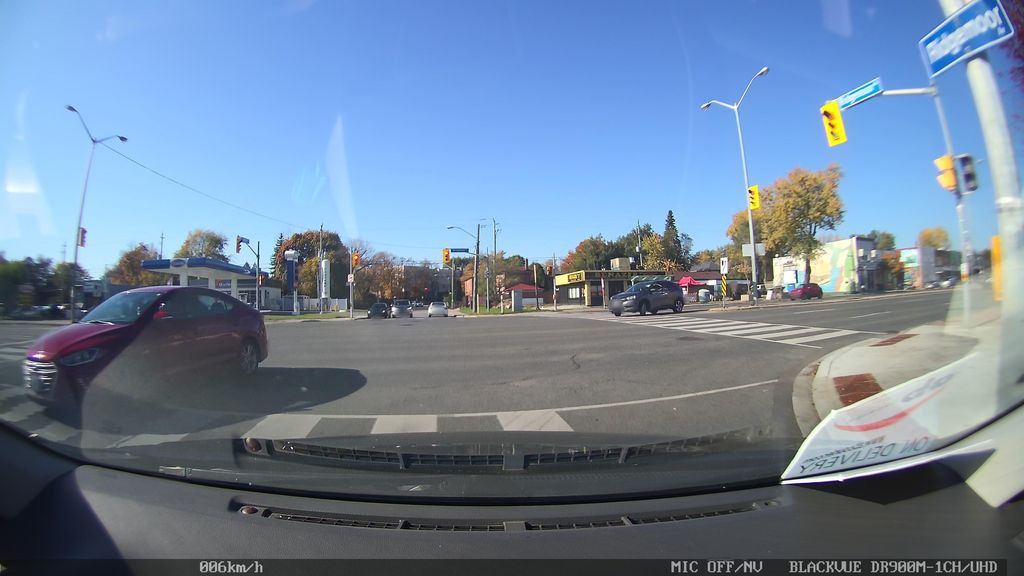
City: toronto